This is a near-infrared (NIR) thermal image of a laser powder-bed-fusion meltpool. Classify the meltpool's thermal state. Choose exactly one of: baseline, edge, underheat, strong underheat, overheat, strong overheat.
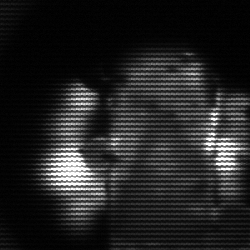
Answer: strong underheat